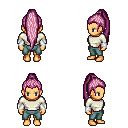
a pixel art fantasy rpg character, female body template, human, tanned skin, white long-sleeve shirt, teal pants, pink extra-long topknot hairstyle, white cloth bracers, four views (front, back, left, right), 2x2 character sprite sheet, small pixel art, hard edges, no anti-aliasing